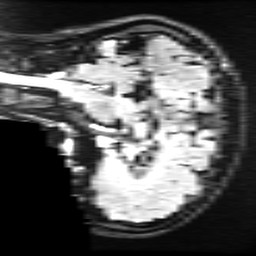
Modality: FLAIR
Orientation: sagittal
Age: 21
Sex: female
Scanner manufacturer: ge
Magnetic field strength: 3 T
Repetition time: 11 s
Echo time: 0.1497 s